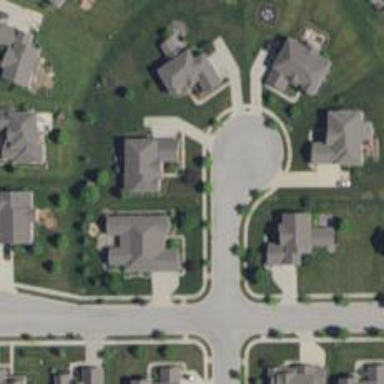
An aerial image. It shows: Asphalt road in residential area.